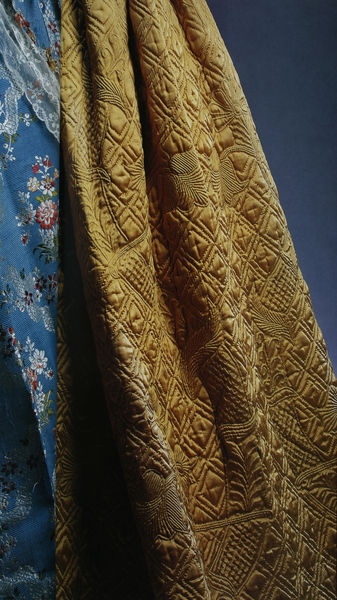
Titel: Kleid (Robe à la francaise) - Detail
Standort: Kyoto (Japan)
Institution: Kyoto Costume Institute
Schlagwörter: blau, schatten, umhang, weiß, gelb, ocker, ausschnitt, blumen, braun, bunt, hintergrund, kleid, blüte, blüten, rot, schal, tuch, mode, muster, ornament, rock, falten, kleidung, leinen, silber, spitze, vorhang, bestickt, gold, mantel, reich, stickerei, stoff, stoffe, tücher, decke, spitzen, rosa, seide, relief, farbig, japan, schwer, blümchen, detail, manteau, dekor, floral, ornamente, gesteppt, naht, blumenstrauss, foto, fotografie, blütenblätter, gemustert, blumenmuster, arsch, brokat, photo, tracht, quadrate, geometrisch, struktur, toff, gestickt, golden, gewebe, textil, fleurs, maria, fotographie, baumwolle, gewebt, vierecke, robe, dirndl, wertvoll, kostbar, textilien, weberei, schals, teilansicht, blöd, nähte, cape, genäht, streublumen, fashion, kyoto, geprägt, textilie, webkunst, umen, stoffmuster, streublümchen, steppnähte, goldbrokat, vorhangstoff, 19. jahrhundert, aufliegend, steppen, scheiderei